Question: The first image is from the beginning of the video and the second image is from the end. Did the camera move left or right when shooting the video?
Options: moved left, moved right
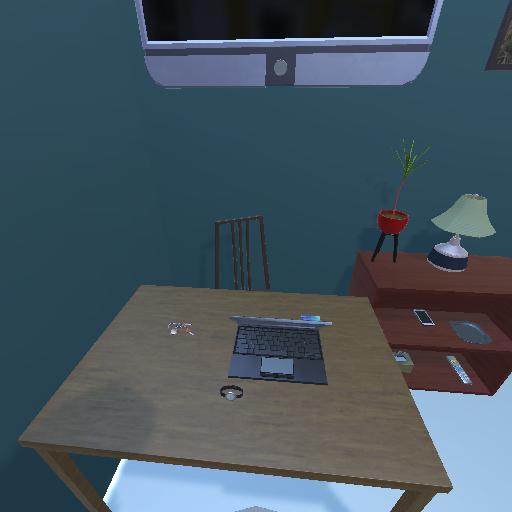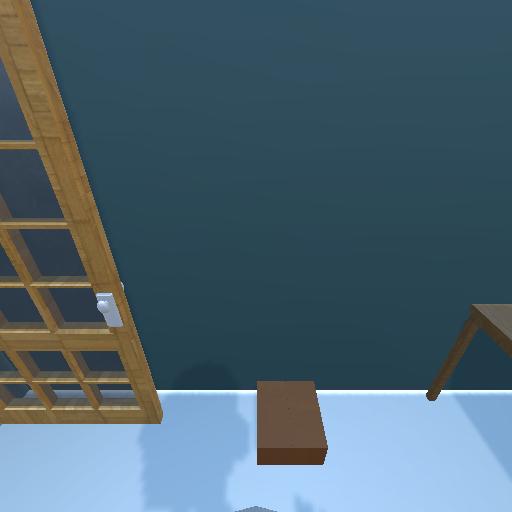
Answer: moved left